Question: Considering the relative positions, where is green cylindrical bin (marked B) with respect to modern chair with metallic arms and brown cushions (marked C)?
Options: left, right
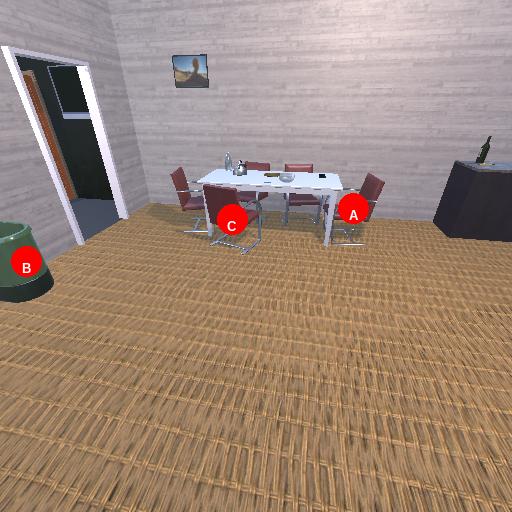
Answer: left